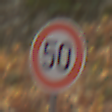
Verkehrszeichen: Geschwindigkeit50
Umgebung: Outdoor, Nature
Tageszeit: MorningAfternoon
Wetter: Overcast
Licht: Natural
Jahreszeit: Autumn
Kontrast: LowContrast